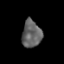
Tissue: lung
Cell type: Fibroblasts
Senescence score: 0.5933
Nuclear area (px): 518
Mean DAPI intensity: 99.097